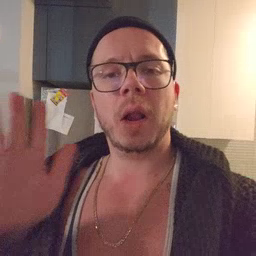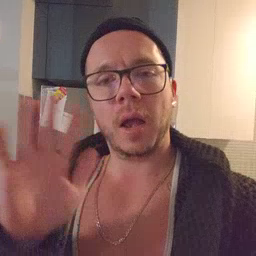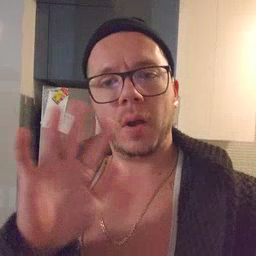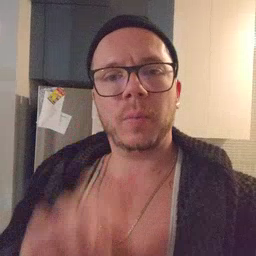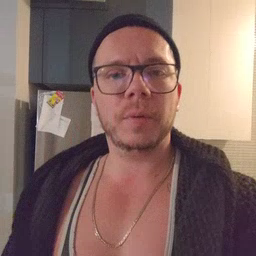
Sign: hello